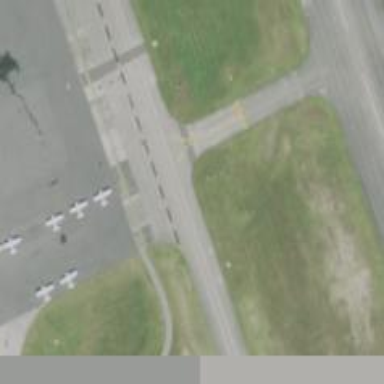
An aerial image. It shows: View of taxiway at the airport.